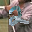
Label: 2